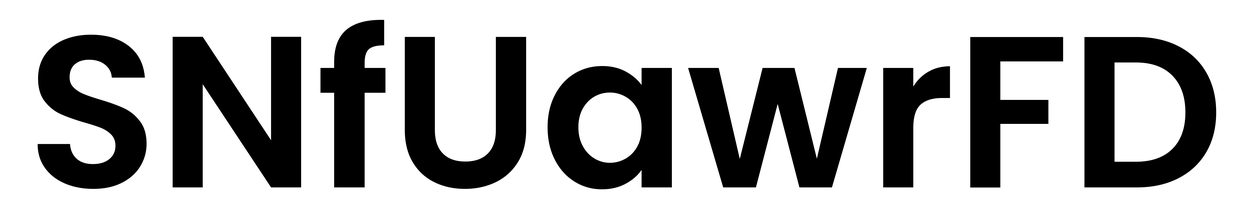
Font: Poppins-SemiBold